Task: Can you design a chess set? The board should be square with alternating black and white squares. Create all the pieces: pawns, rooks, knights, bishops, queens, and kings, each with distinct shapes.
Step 3486:
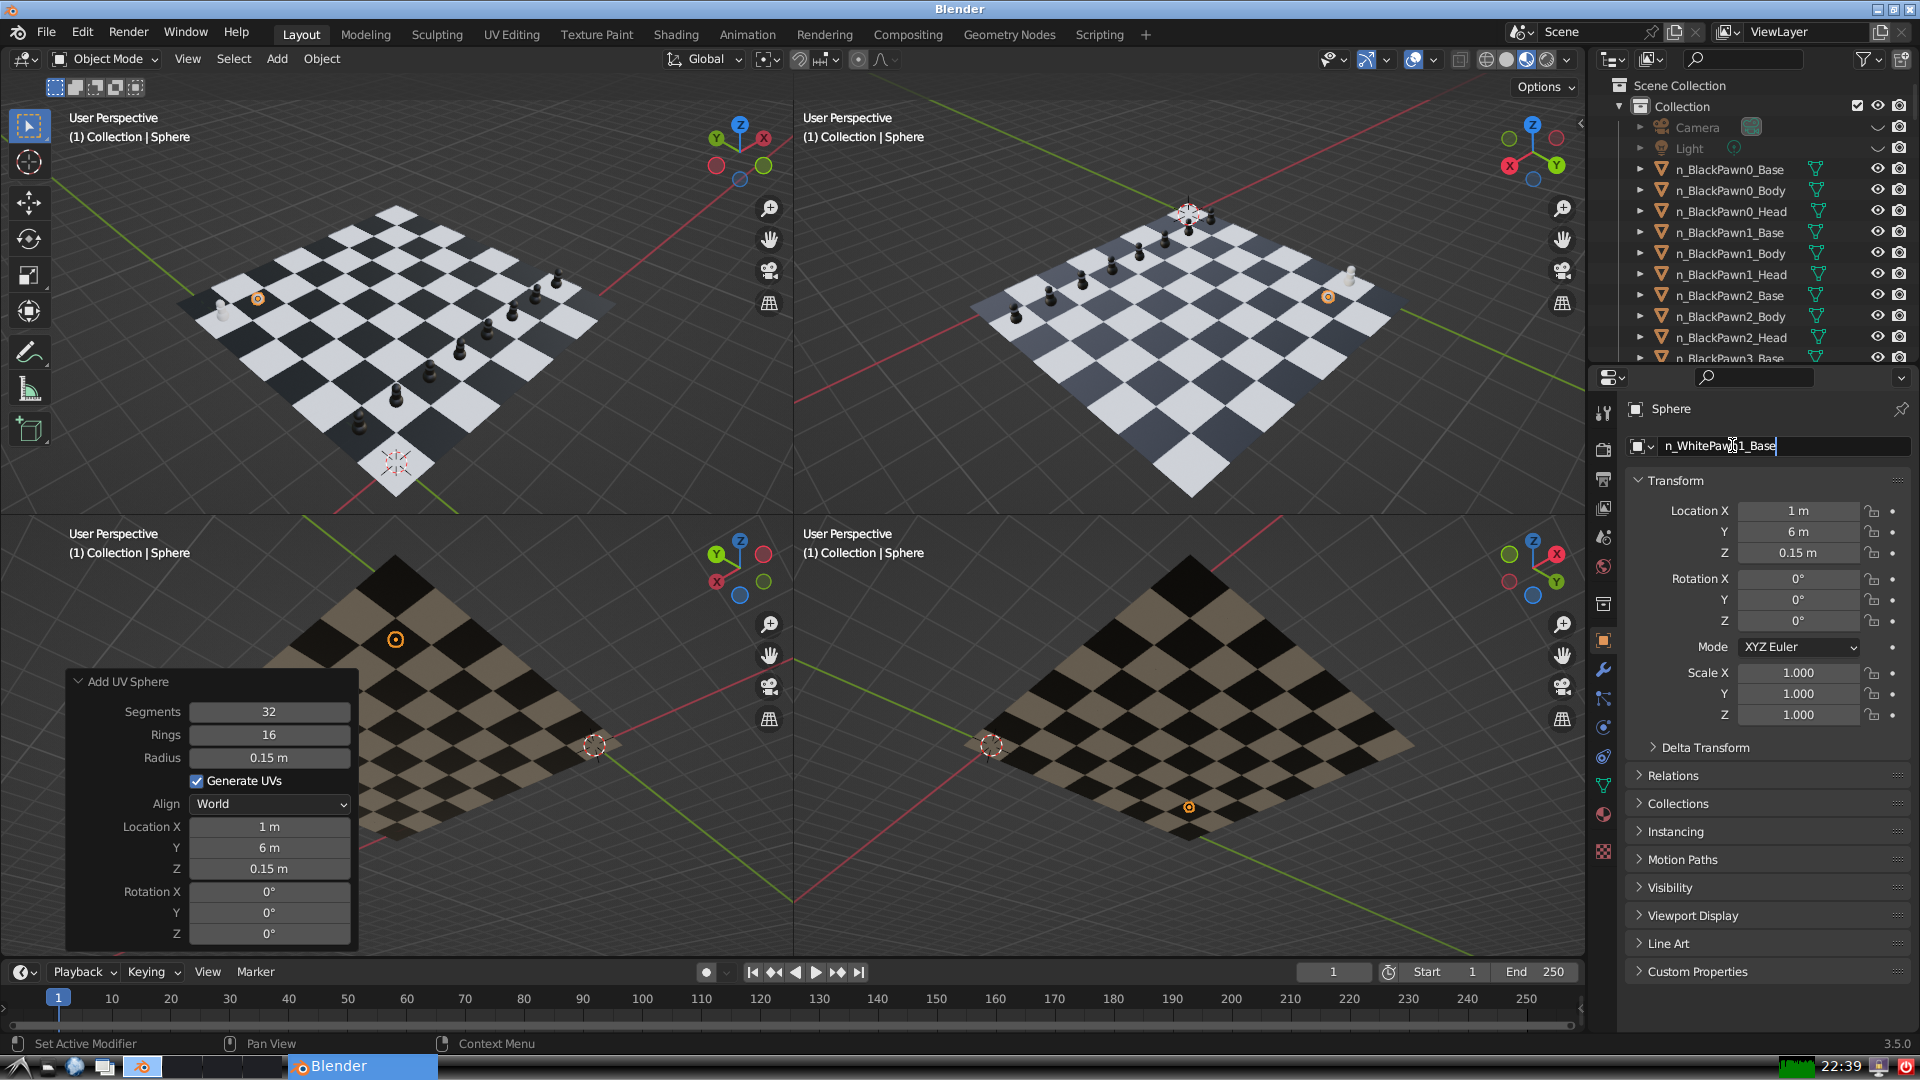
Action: {"key_press": ['Return']}